Question: I have an existing SQL Server database where text is stored in Arabic. The default database collation is 'FRENCH_CI_AS', but the application uses Arabic. Displaying the data with ASP is not a problem, but I want to create a new database using 'UTF-8'!
Text sample as it's stored in database :
> tr's wzyr lskn wl`mrn wwzyr l'shGl l`mwmy@ lljn@ ltqny@ lmrqb@ lbn

How I can transform text to get clear Arabic text in the database ?
Is there a solution using Excel? <URL>
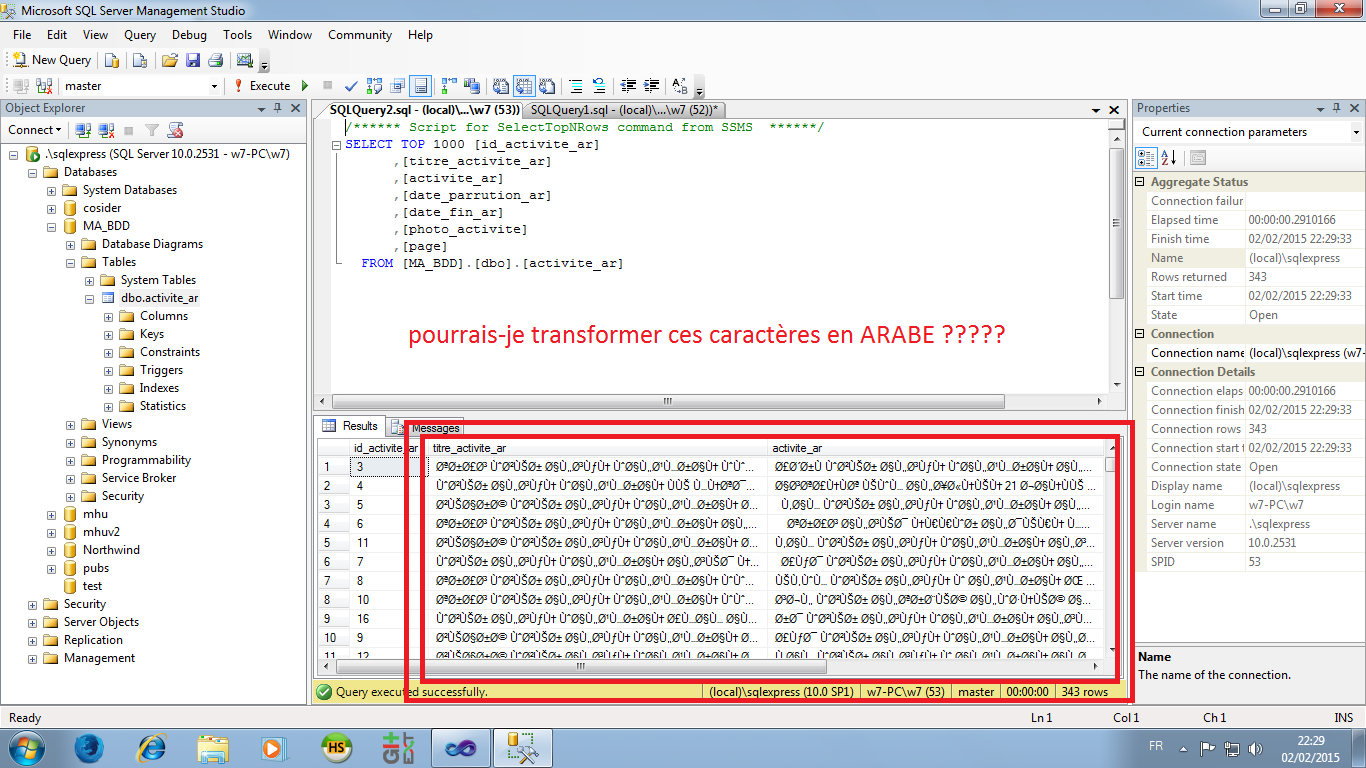
Answer: I share a little java project ().
This project loads table data first and formats strings. The generated EXCEL worksheet can now imported using SSMS.
Java solution :
'''
String charabia = "tr's wzyr lskn wl`mr" ;
try {
String utf8String = new String(charabia.getBytes(), "UTF-8");
} catch (UnsupportedEncodingException e) {
}
'''
My project download link : <URL>